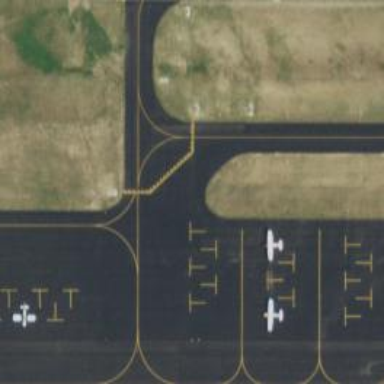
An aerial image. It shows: Image of taxiway at airport.